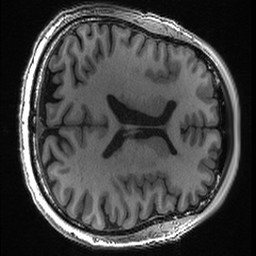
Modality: T1w
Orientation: axial
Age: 63
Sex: male